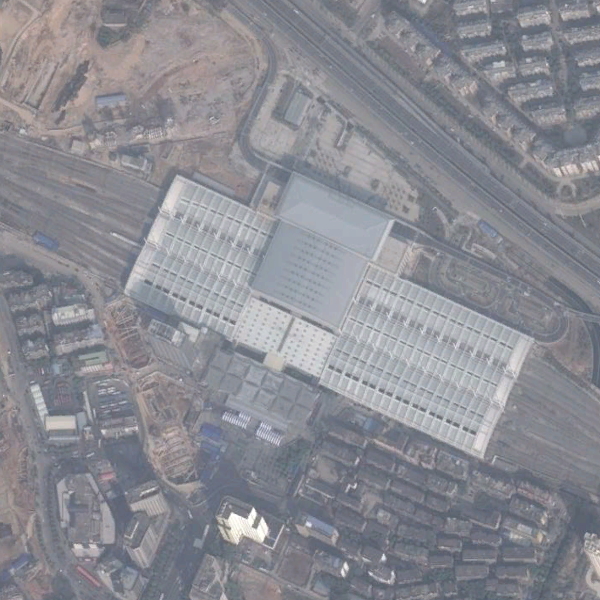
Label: RailwayStation